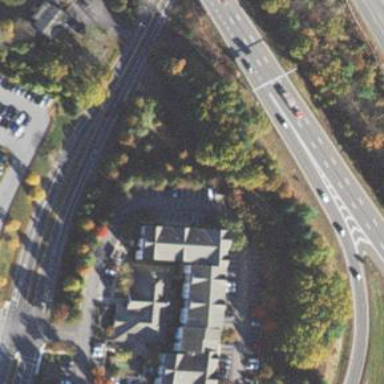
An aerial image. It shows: Hotel building.